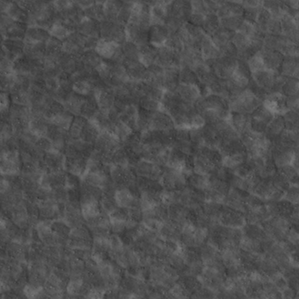
Label: non_frost